Question: i am trying to control a set of drop-down menus,by changing the first menu then all the others will have the first menu selected item as selected.
In my example,what i want to achieve is : when changing the selected value of the 'select for All' then the rest should be set to that value.
i hope i made it clear.
thanks in advance.
Check the below screenshot:
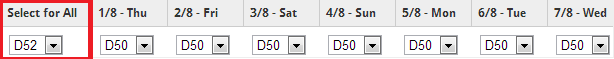
Answer: Try this link <URL>
'''
$("#sortedby").change(function () {
$("select").val($(this).val());
});
'''